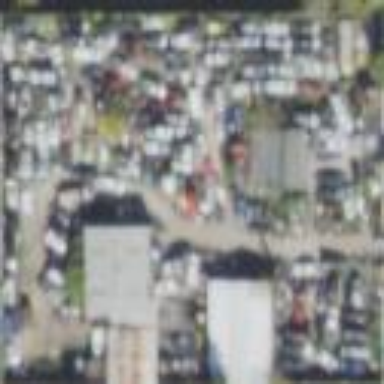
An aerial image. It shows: Industrial area designated as scrap yard.